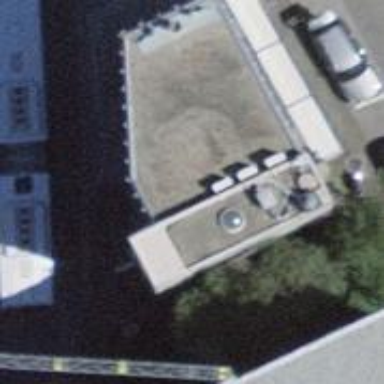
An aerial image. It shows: Café.